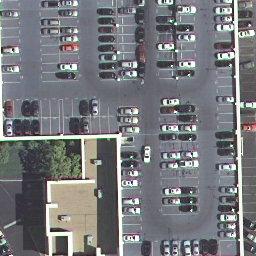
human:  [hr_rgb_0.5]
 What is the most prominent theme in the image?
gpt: parking lot